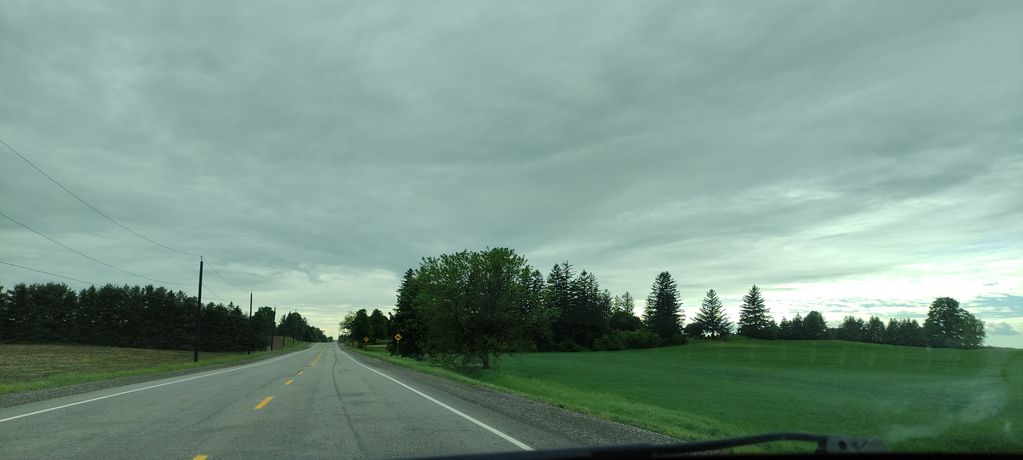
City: kitchener-waterloo